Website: apple
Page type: billing-address
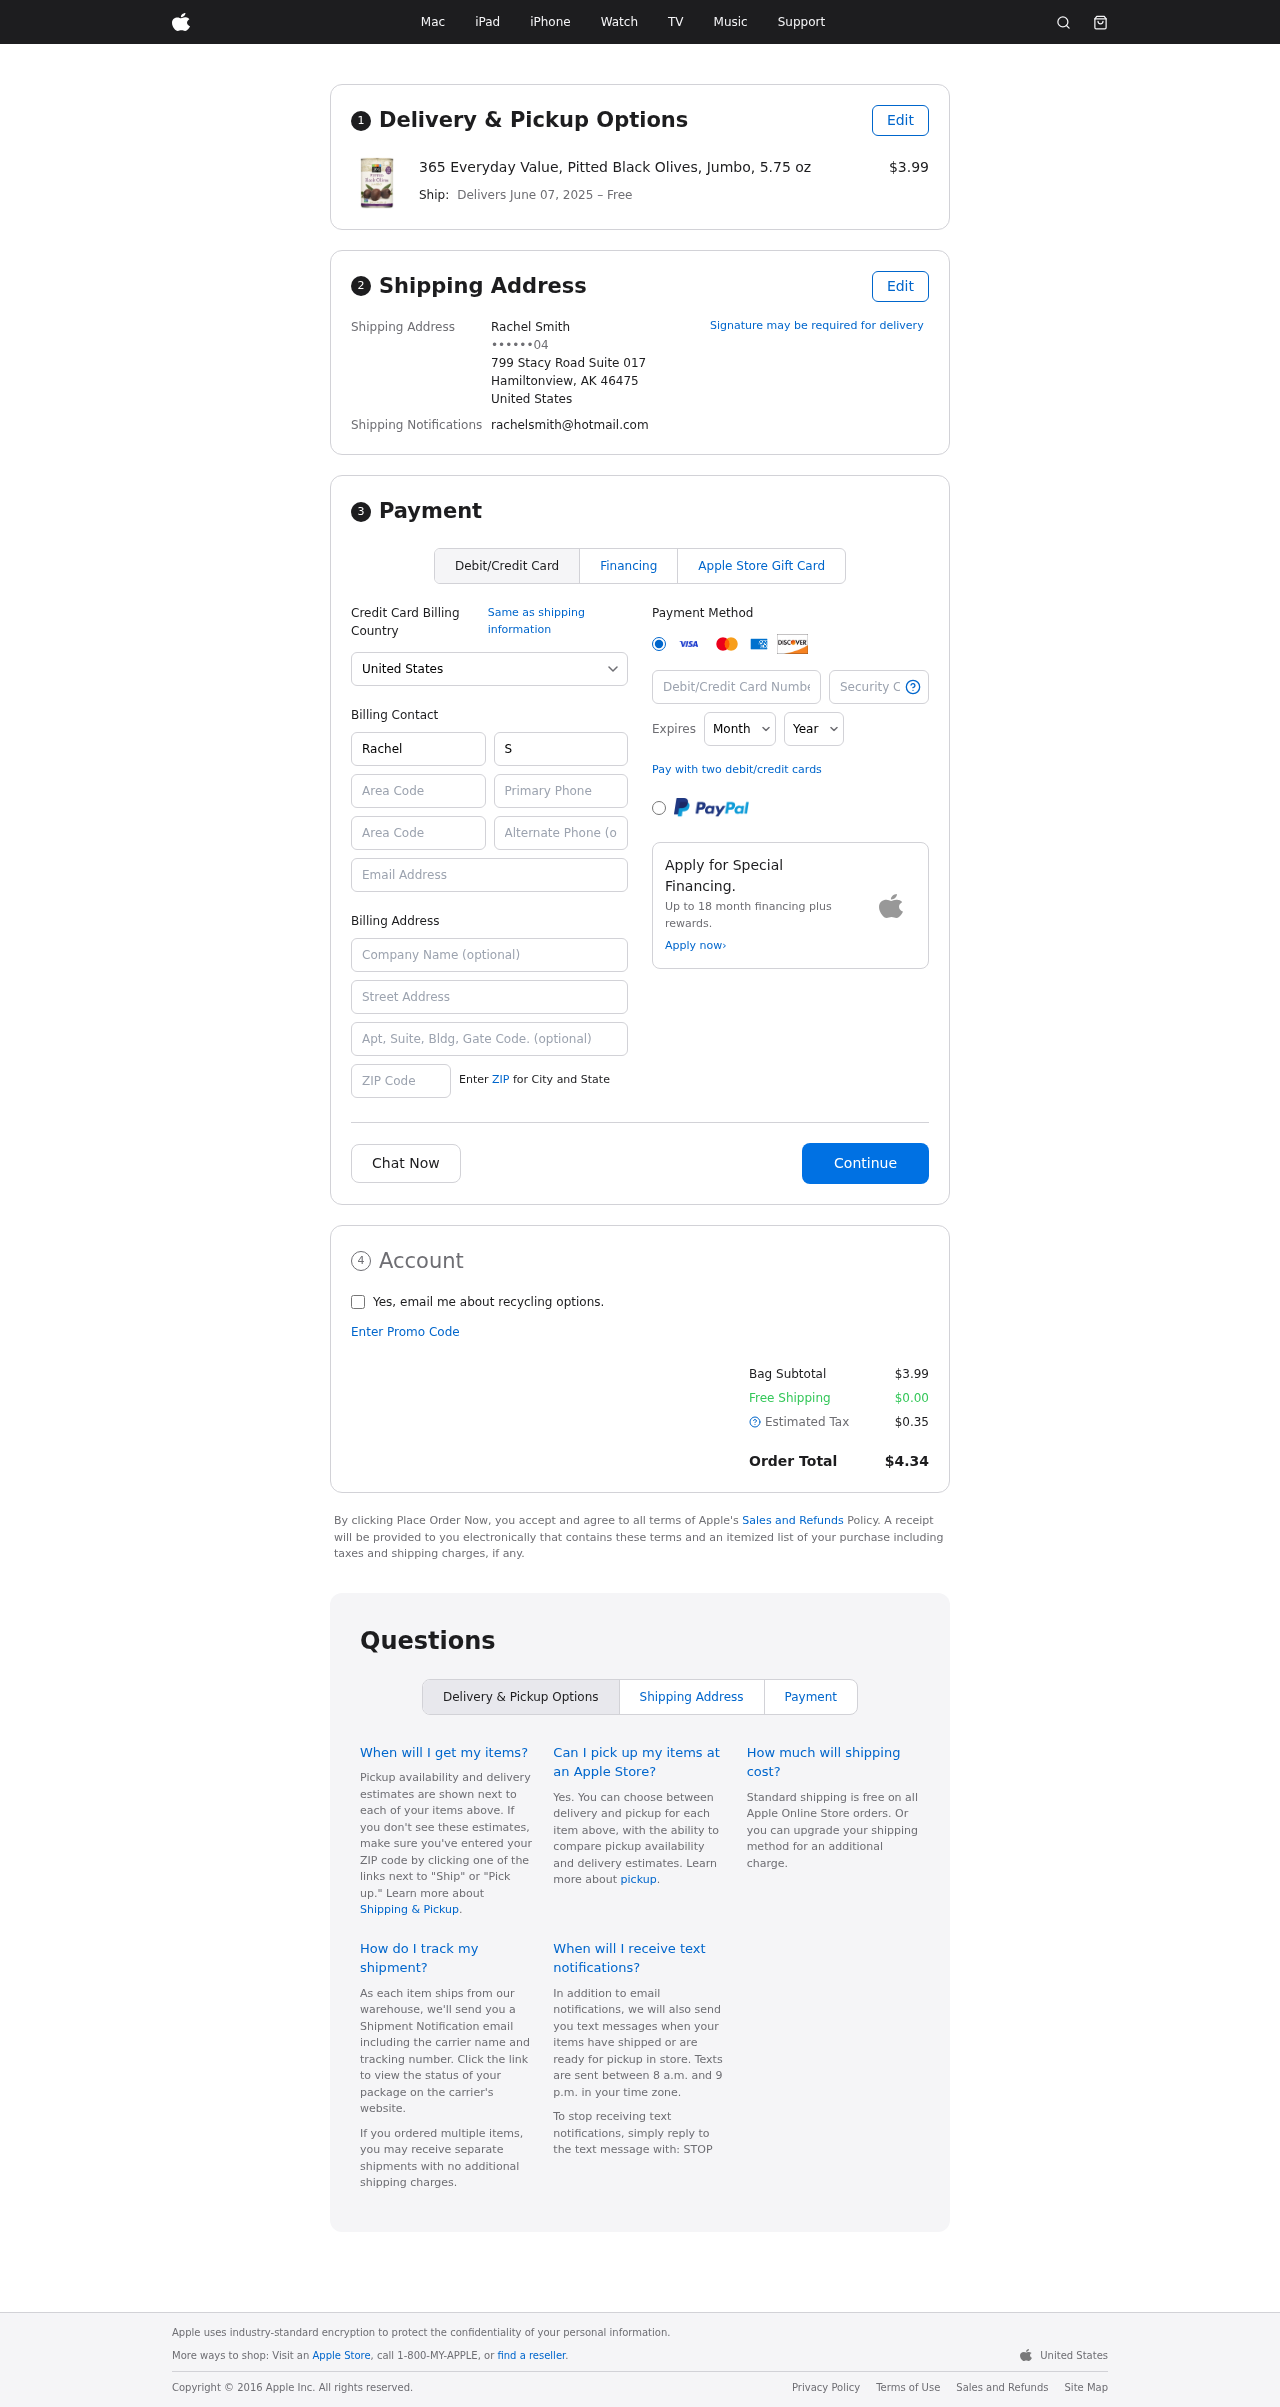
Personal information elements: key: PII_CARD_CVV
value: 917
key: PII_CARD_EXPIRY_MONTH
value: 10
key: PII_CARD_EXPIRY_YEAR
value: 26
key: PII_CARD_NUMBER
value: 4576 1848 6626 4722
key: PII_CITY_STATE_ZIP
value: Hamiltonview, AK 46475
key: PII_COUNTRY
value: United States
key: PII_EMAIL
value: rachelsmith@hotmail.com
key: PII_FULLNAME
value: Rachel Smith
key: PII_STREET
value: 799 Stacy Road Suite 017
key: PII_DOB_MONTH
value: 04
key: PII_BILLING_FIRSTNAME
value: Rachel
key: PII_BILLING_LASTNAME
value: Smith
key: PII_BILLING_PHONE_AREA
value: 305
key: PII_BILLING_PHONE
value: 3053642004
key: PII_BILLING_EMAIL
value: rachelsmith@hotmail.com
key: PII_BILLING_STREET
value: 799 Stacy Road Suite 017
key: PII_BILLING_POSTCODE
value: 46475
Product elements: key: PRODUCT1_NAME
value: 365 Everyday Value, Pitted Black Olives, Jumbo, 5.75 oz
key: PRODUCT1_PRICE
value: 3.99
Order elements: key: ORDER_DELIVERY_DATE
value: June 07, 2025
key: ORDER_SUBTOTAL
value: $3.99
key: ORDER_SHIPPING_COST
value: $0.00
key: ORDER_TAX
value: $0.35
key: ORDER_TOTAL
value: $4.34